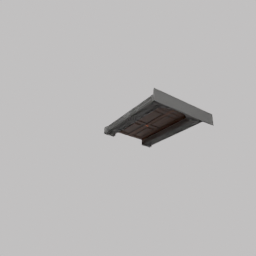
Label: architecture